Aerial crown-view tile of a tropical tree (Barro Colorado Island, Panama), acquired 20241014:
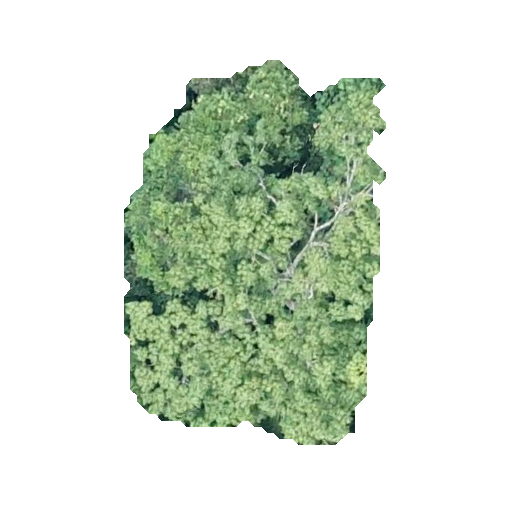
Species: Alseis blackiana
GBIF accepted scientific name: Alseis blackiana
Crown area: 125.928 m²